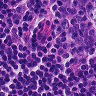
Metastatic tissue present: no